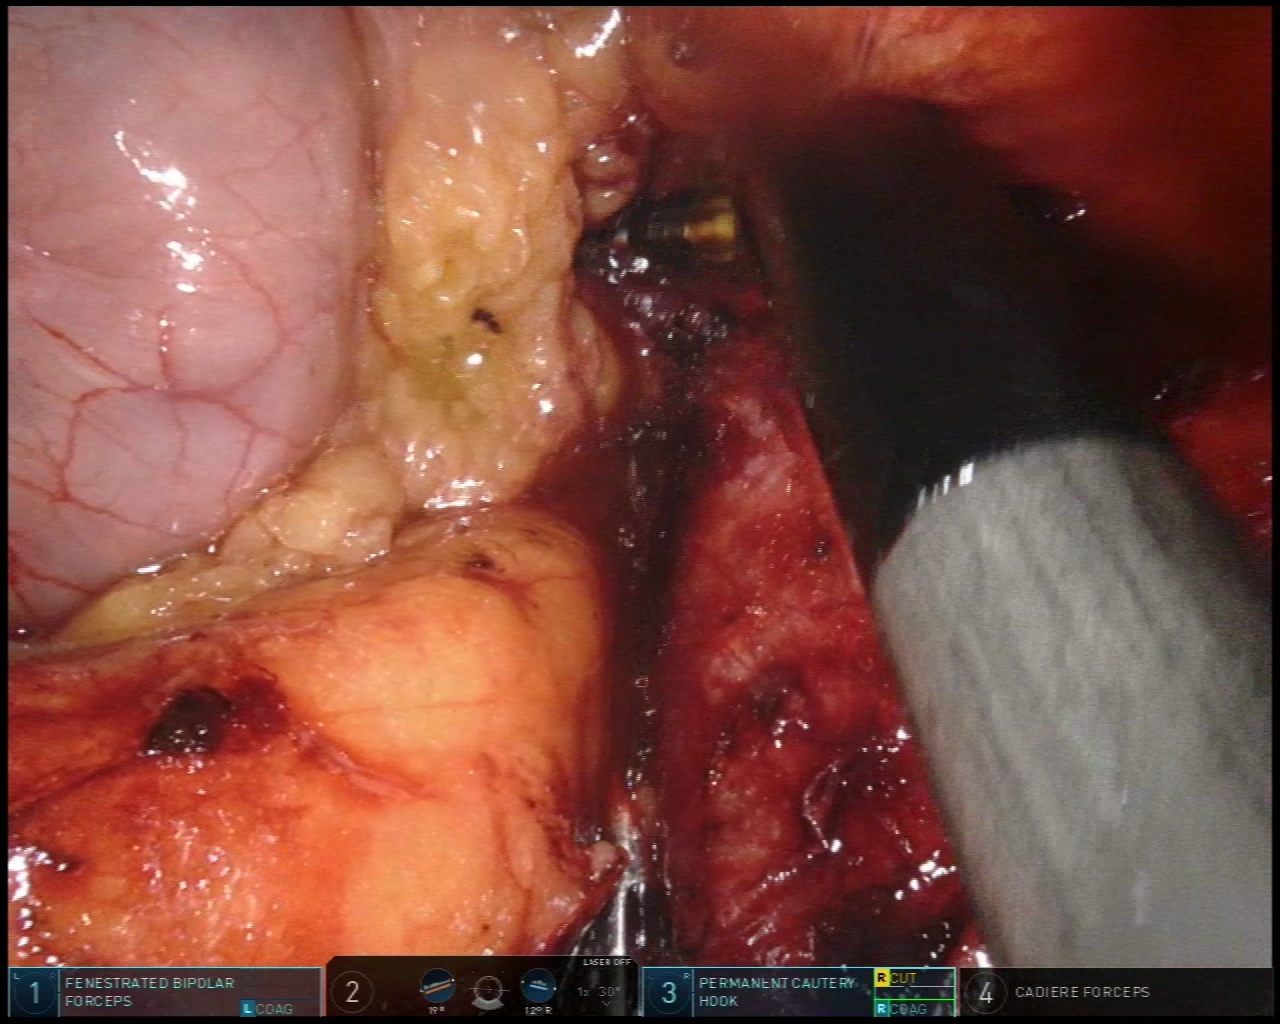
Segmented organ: stomach
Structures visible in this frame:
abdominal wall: no
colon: no
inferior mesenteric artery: no
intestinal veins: no
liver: no
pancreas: yes
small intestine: no
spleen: no
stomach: yes
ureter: no
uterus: no
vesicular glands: no